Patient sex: M
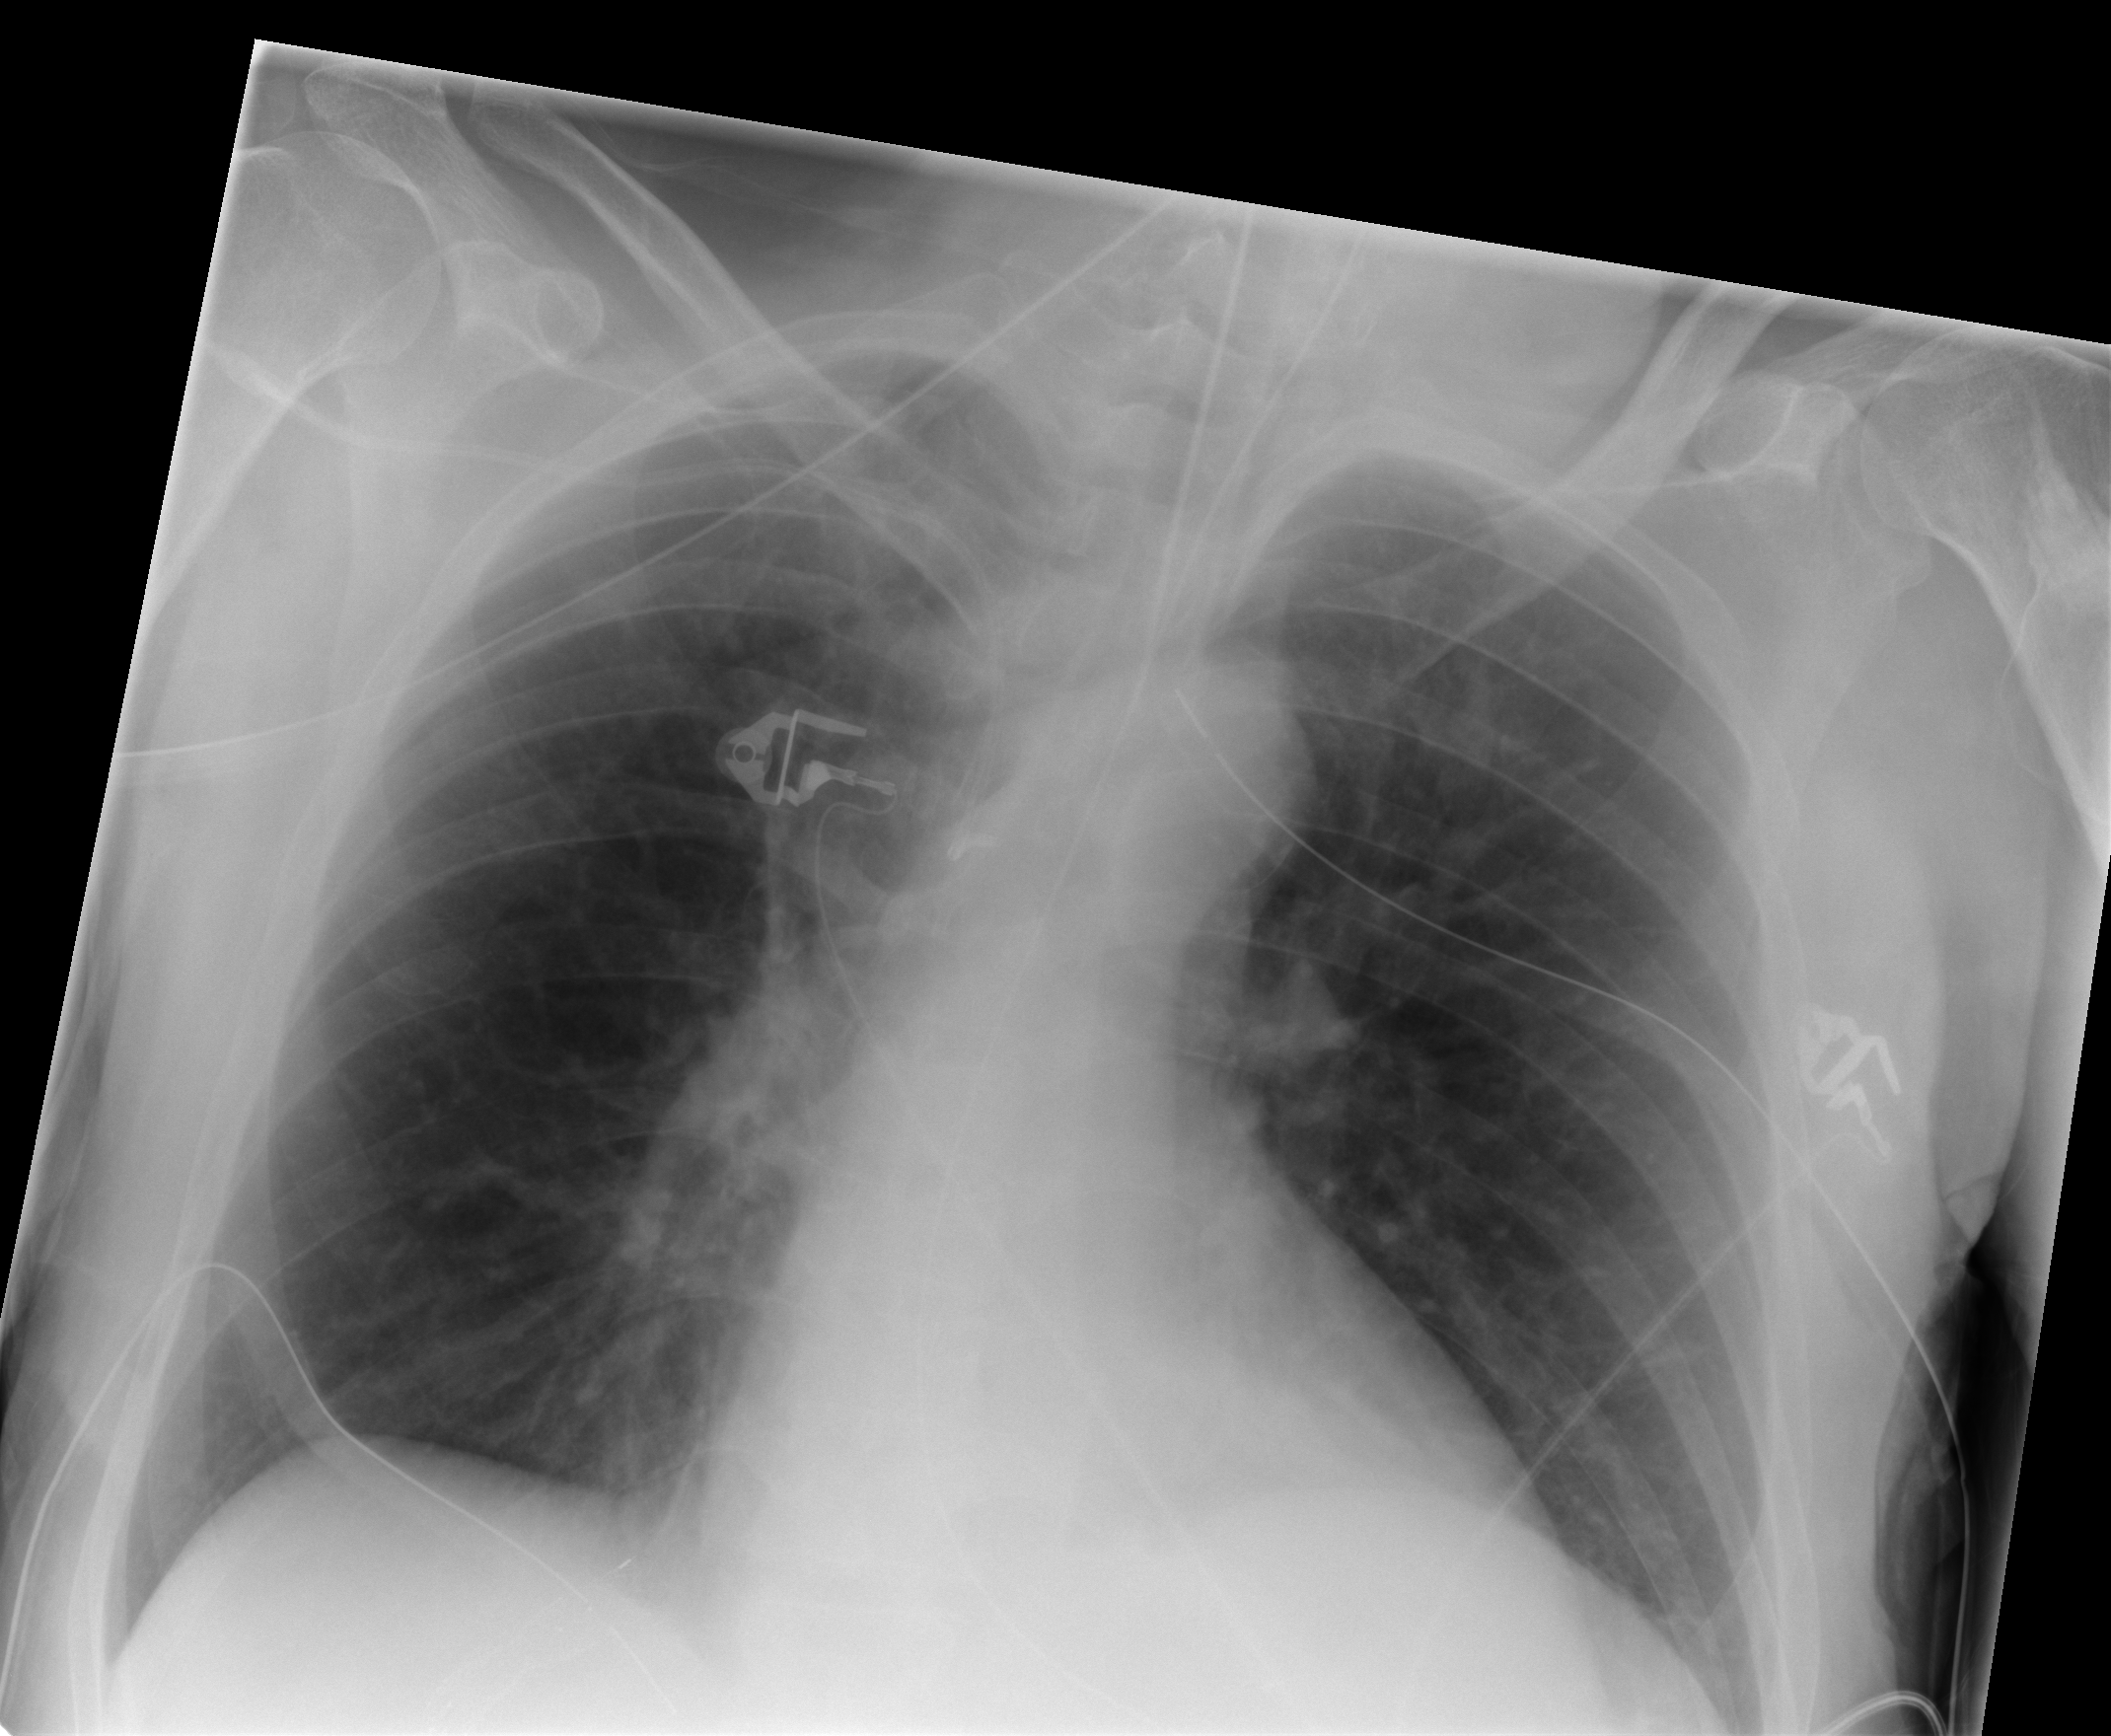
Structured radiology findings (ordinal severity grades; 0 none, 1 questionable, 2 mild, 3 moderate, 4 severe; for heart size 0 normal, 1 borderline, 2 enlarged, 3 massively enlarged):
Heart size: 1
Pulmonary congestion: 0
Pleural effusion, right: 0
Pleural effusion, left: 0
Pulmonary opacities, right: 0
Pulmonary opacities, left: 1
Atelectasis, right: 1
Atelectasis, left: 1